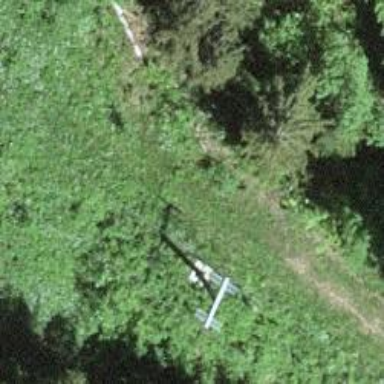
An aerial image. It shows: Pylon for aerialway.